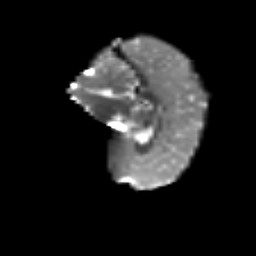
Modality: T2w
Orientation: sagittal
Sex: female
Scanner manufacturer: siemens
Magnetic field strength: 3 T
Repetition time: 5 s
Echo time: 0.071 s